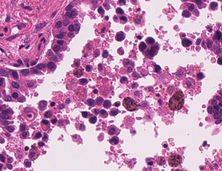
Tumor epithelial tissue: yes
Tumor-associated stroma tissue: yes
Normal tissue: no